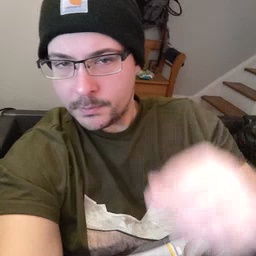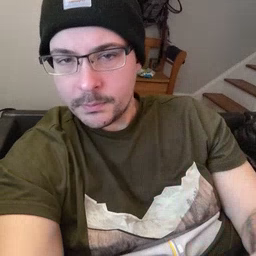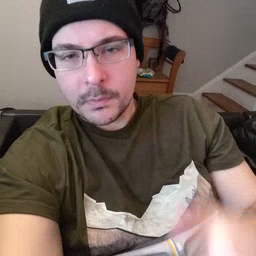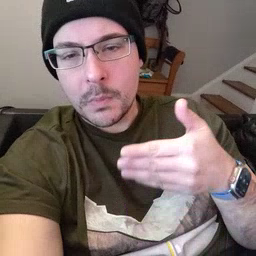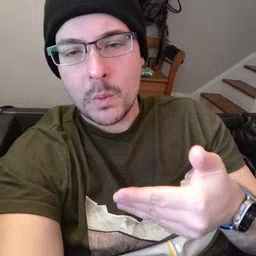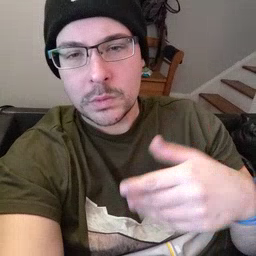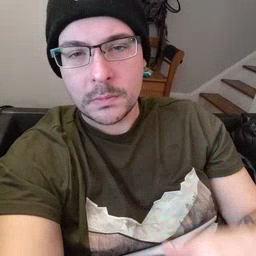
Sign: close